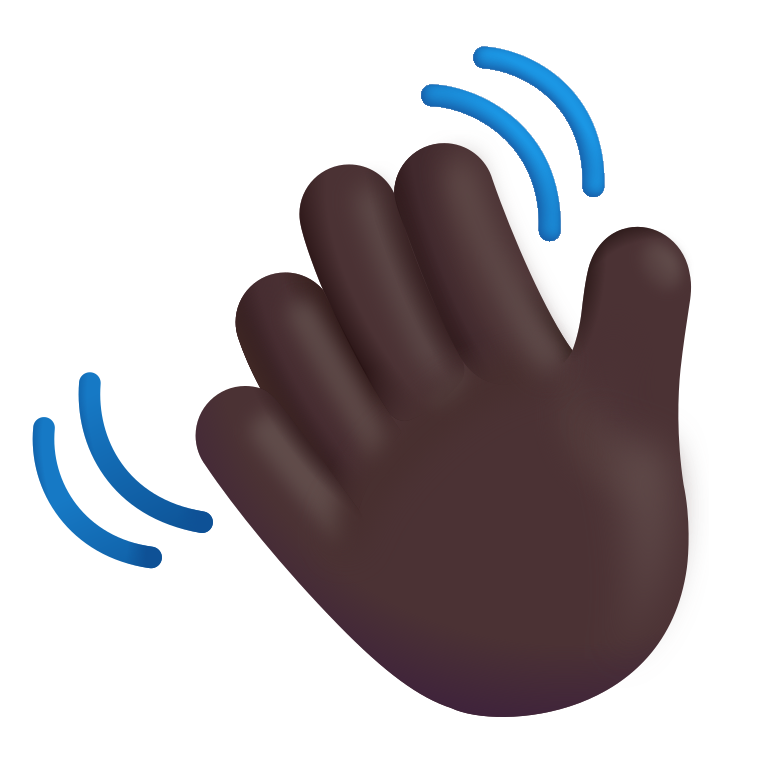
waving hand color dark